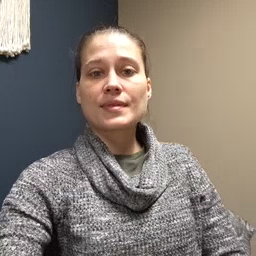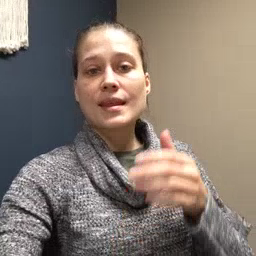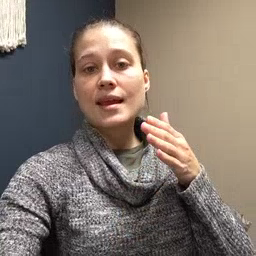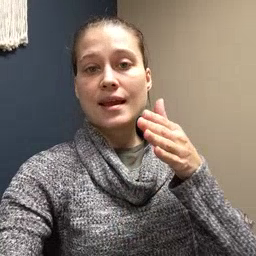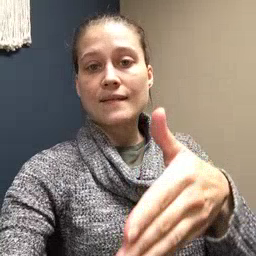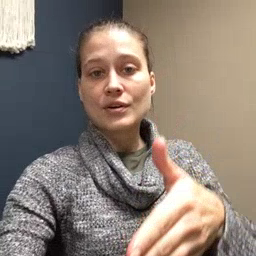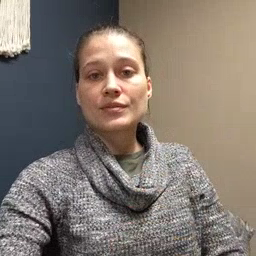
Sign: after